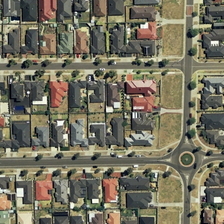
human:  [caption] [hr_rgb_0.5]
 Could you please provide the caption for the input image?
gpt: the residential buildings on both sides of the road are neatly arranged .

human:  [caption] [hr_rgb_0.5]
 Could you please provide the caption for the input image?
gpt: many buildings and green trees are in a dense residential area .

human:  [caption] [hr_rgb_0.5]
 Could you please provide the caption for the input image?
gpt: the road extending in all directions, automobile running in above .

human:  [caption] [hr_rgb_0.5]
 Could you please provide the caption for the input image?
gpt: many buildings and green trees are in a dense residential area .

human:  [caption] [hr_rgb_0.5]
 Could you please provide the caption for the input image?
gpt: the residential buildings on both sides of the road are neatly arranged .